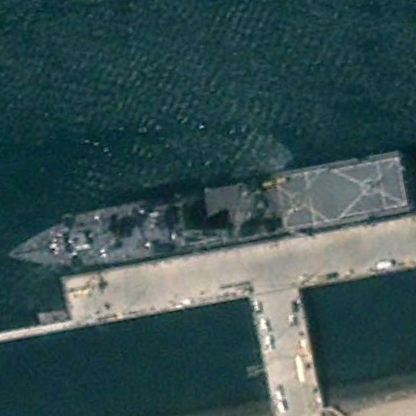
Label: combat